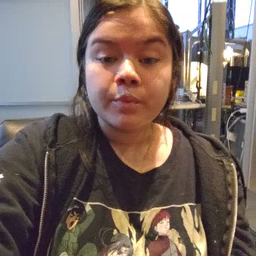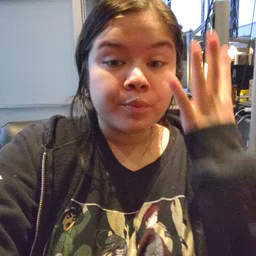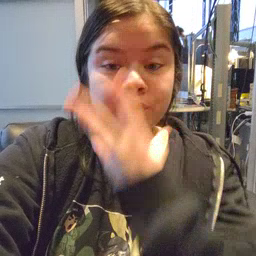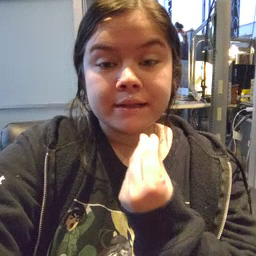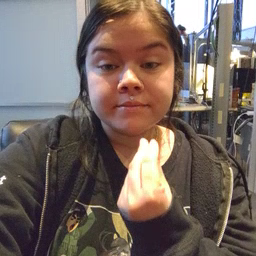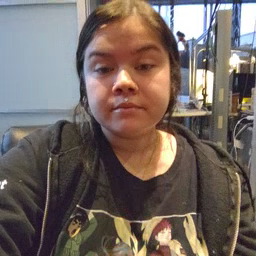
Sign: pretty